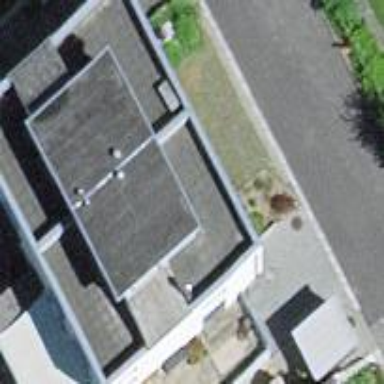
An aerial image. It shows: Flat-roofed house.